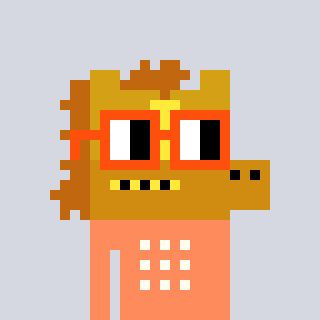
a pixel art character with square orange glasses, a yellow horse-shaped head and a peachy-colored body on a cool background